Interaction volume radius: 5 \u00c5
Interaction volume height: 15 \u00c5
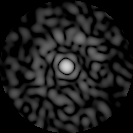
Disorder parameter: 0.7956